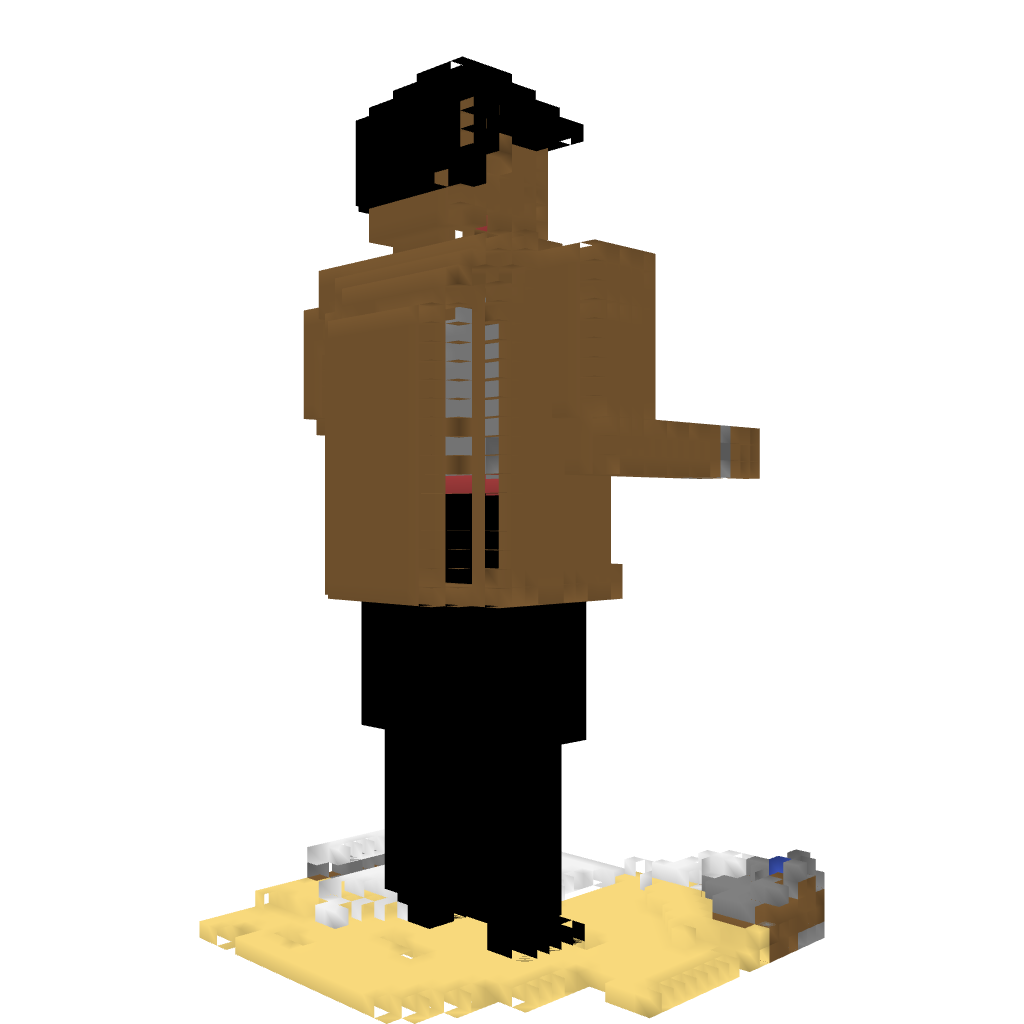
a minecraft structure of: Dr Who good quality